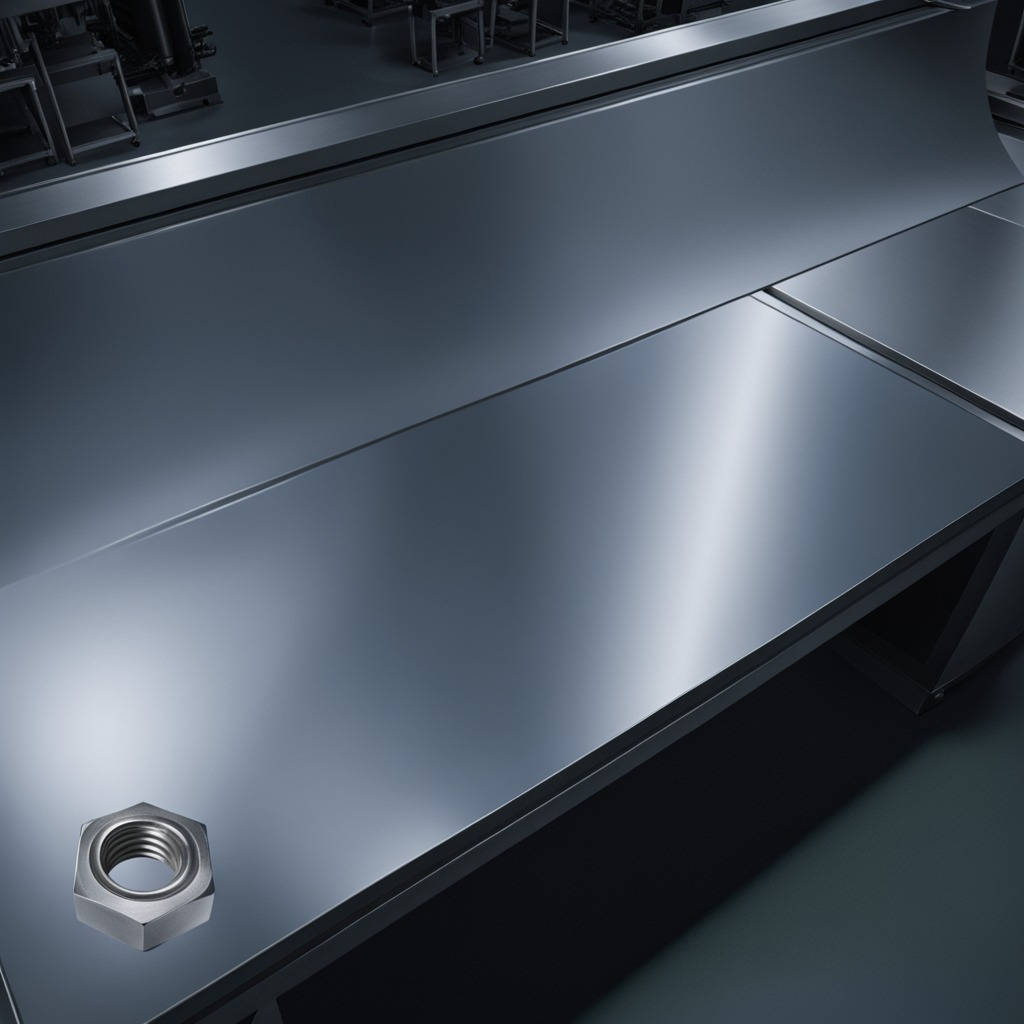
A metal nut lies on the tabletop.